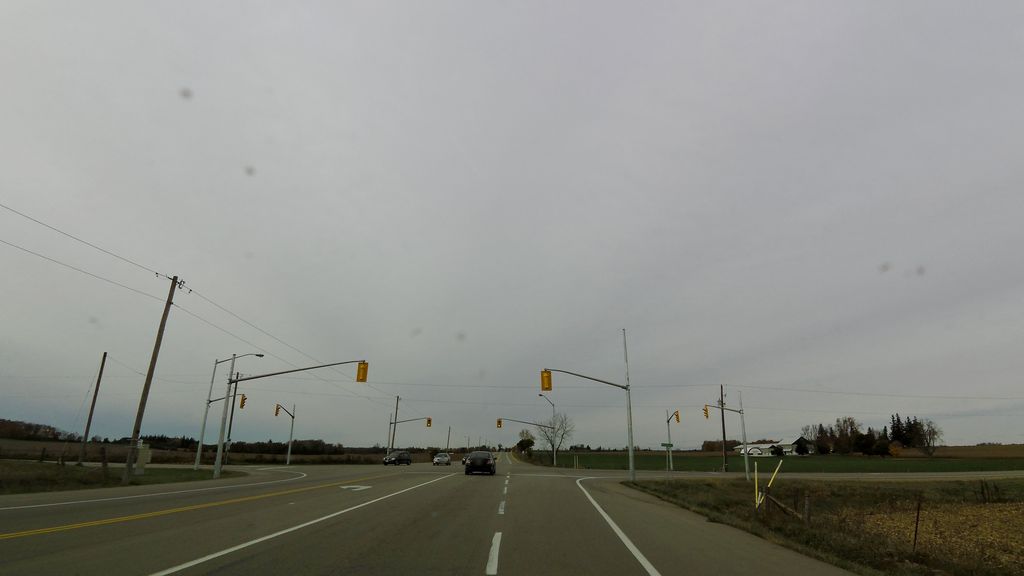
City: kitchener-waterloo